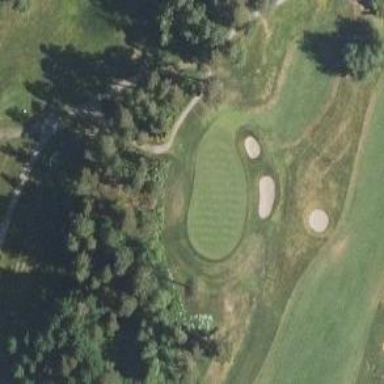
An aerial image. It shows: Golf hole.